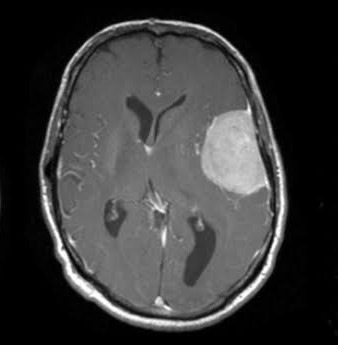
Label: meningioma